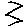
Label: zigzag